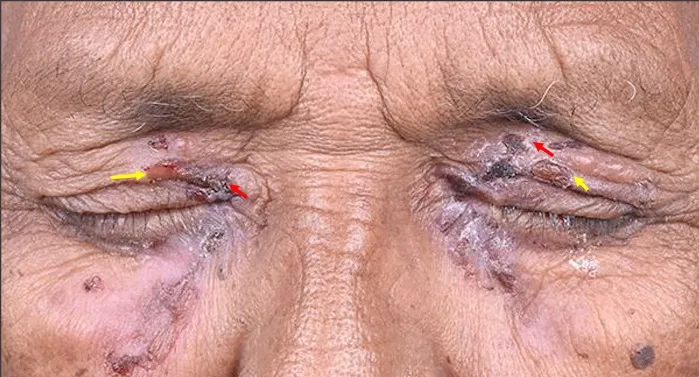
Periocular blisters around both eyes in case 4. . Some of the blisters have ruptured (yellow arrows) while the others are crusted over (red arrows).
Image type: medical_photograph (other_medical_photograph)